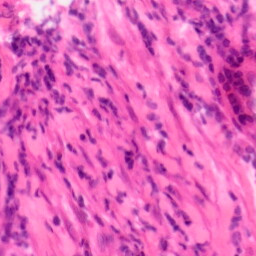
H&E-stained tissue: Colon